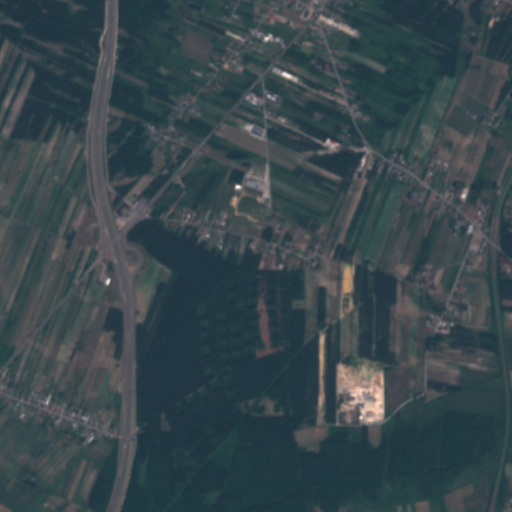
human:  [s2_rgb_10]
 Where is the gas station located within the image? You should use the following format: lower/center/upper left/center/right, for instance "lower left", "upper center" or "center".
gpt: The gas station is located in the center left of the image.
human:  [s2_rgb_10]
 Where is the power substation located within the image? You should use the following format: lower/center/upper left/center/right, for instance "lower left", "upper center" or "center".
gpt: The power substation is located in the upper right of the image.
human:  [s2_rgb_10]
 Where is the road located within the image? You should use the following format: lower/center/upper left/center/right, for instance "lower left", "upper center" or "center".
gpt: There is no road in the image.